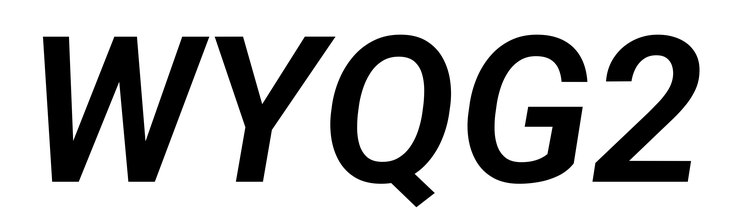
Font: Roboto-Italic_SemiBold_Italic